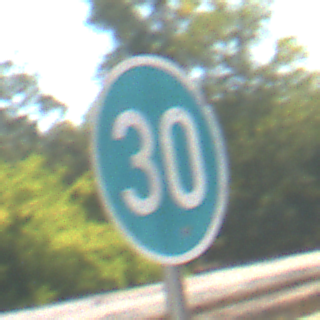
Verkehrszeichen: VorgeschriebeneMindestgeschwindigkeit
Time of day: Midday
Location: Outdoor (Nature)
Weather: Clear
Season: Summer
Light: Natural